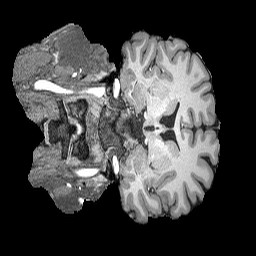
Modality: T1w
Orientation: coronal
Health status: ill